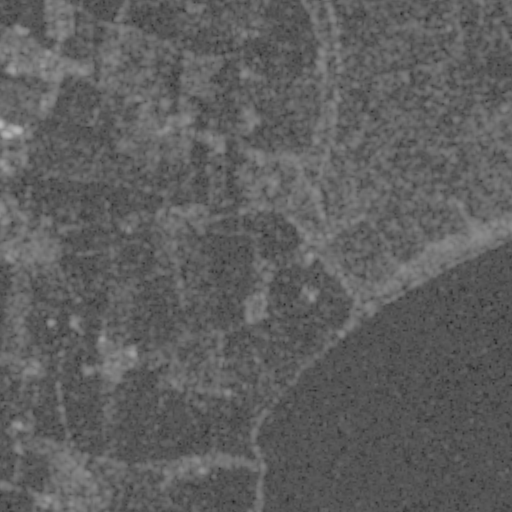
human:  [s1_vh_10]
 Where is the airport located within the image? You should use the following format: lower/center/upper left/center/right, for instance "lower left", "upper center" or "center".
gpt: The airport is located in the upper right of the image.
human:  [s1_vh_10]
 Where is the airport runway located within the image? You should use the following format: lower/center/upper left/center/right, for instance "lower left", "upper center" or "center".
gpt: The airport runway is located in the upper right of the image.
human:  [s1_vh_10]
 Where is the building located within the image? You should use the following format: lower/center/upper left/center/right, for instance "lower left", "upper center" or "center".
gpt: There is no building in the image.

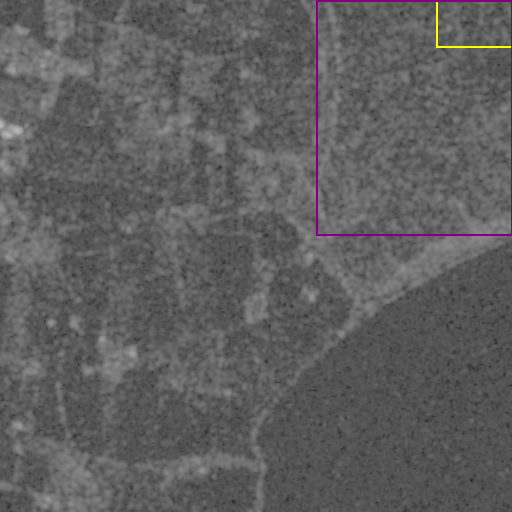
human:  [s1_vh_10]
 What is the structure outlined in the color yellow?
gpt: The structure outlined in yellow is an airport.
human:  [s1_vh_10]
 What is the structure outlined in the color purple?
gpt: The structure outlined in purple is a crop field.
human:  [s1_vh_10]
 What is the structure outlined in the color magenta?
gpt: There is no magenta outline.